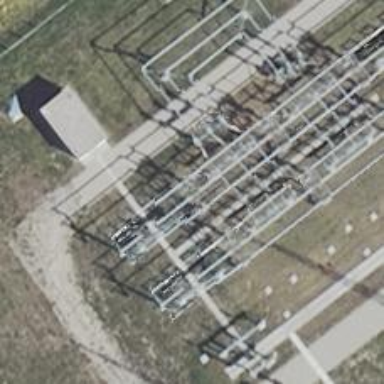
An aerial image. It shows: Power line with 3 cables. The line type is busbar.